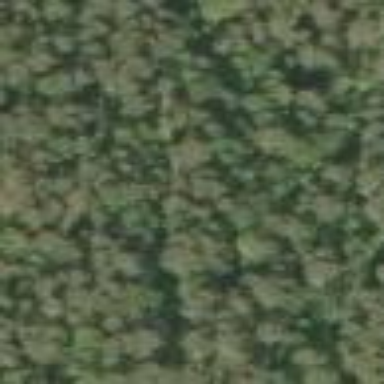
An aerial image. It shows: Needle-leaved woodland.